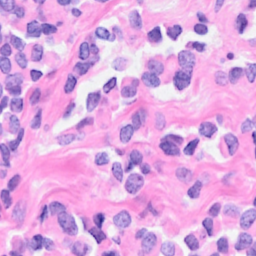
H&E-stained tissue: Breast